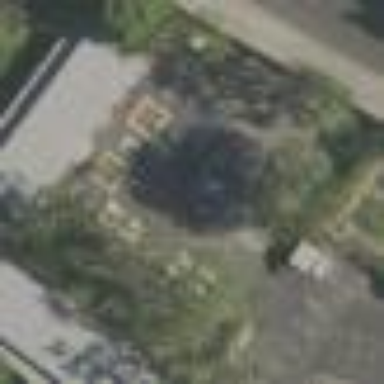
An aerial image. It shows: Playground located next to kindergarten.